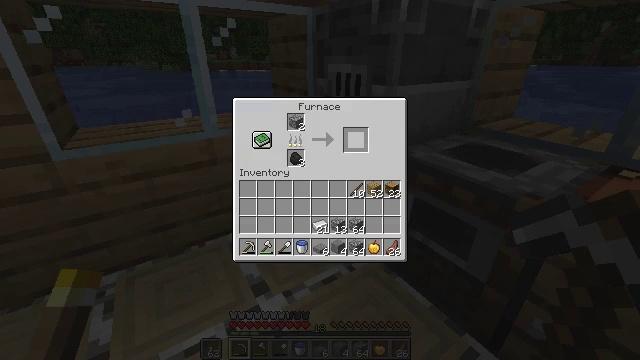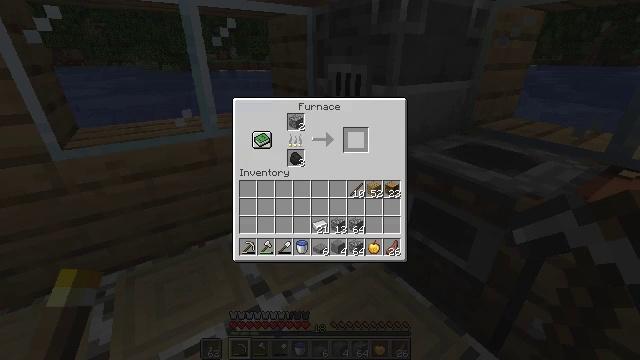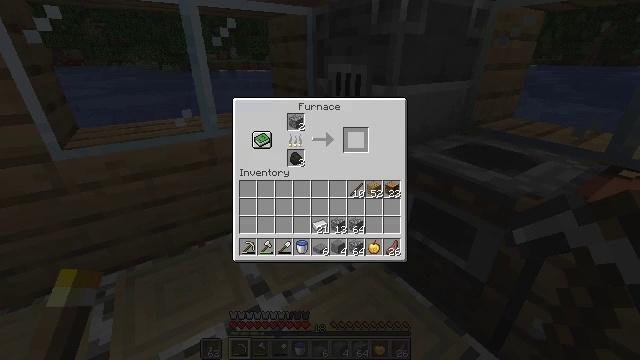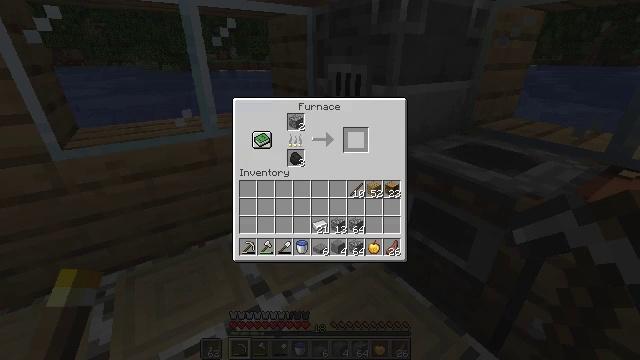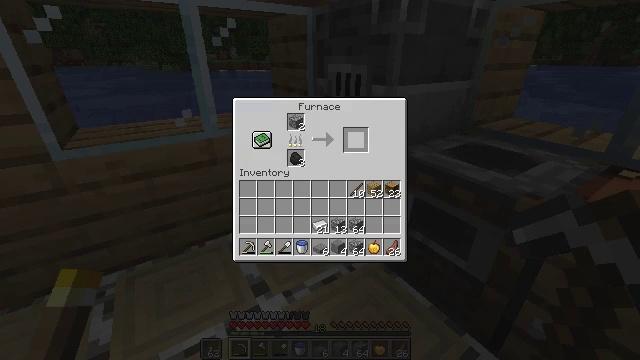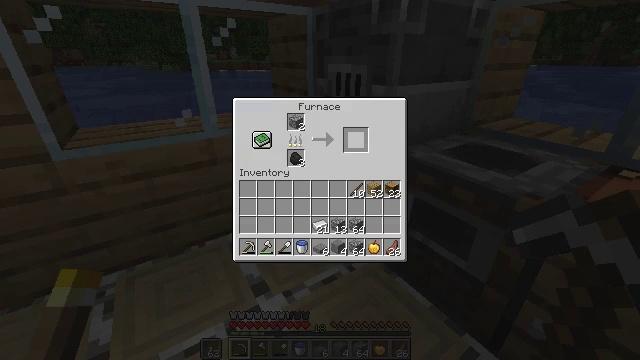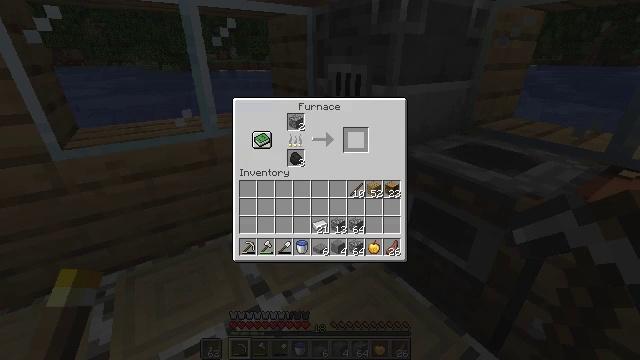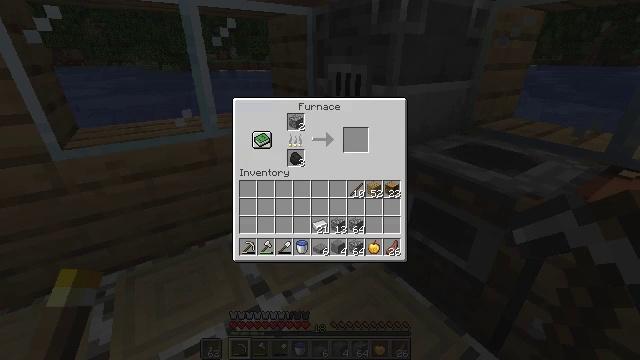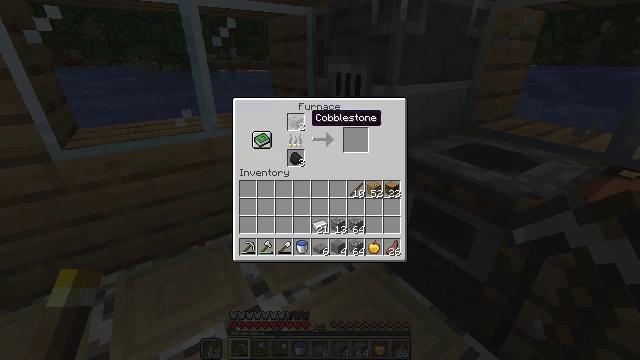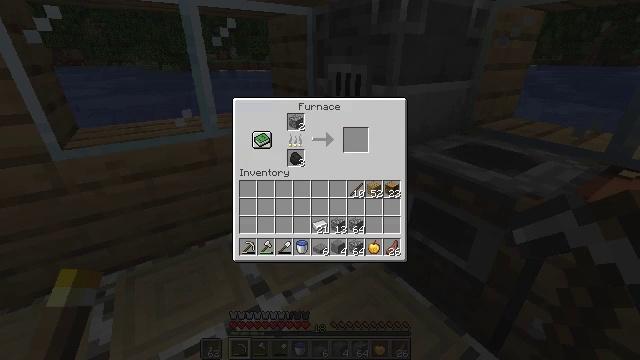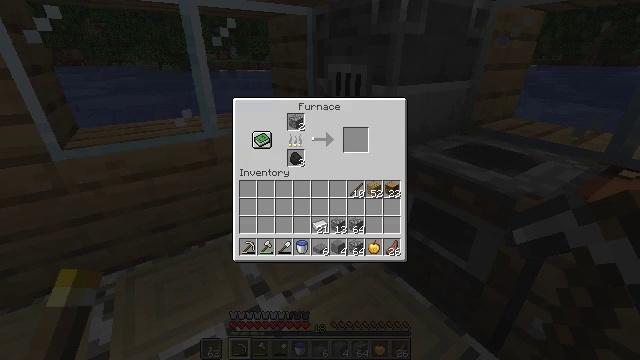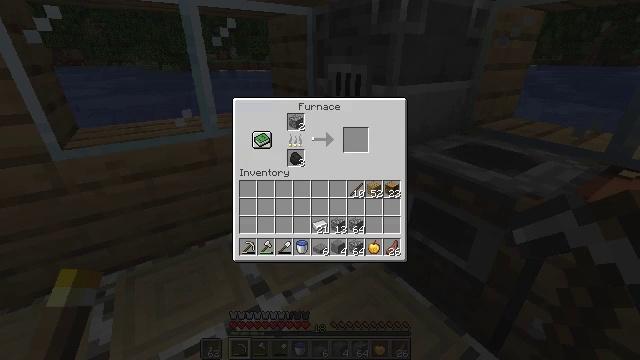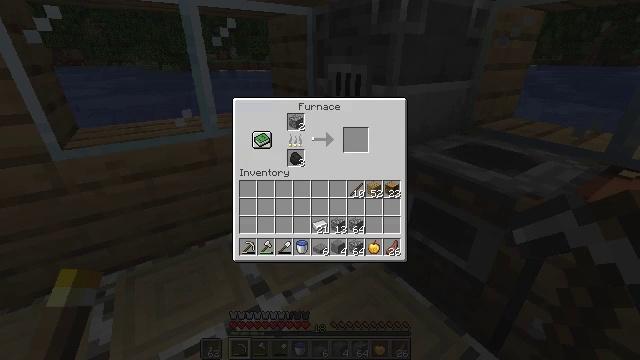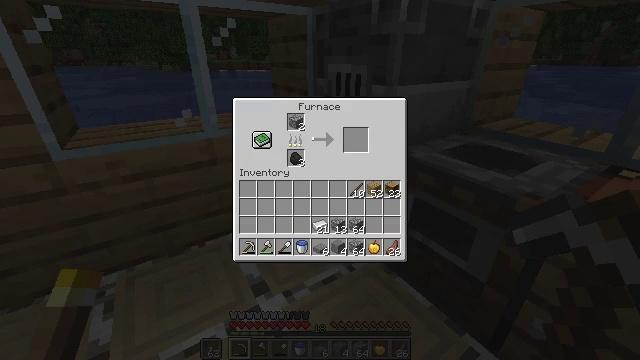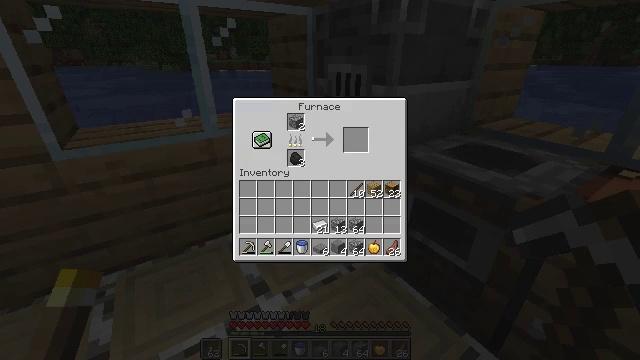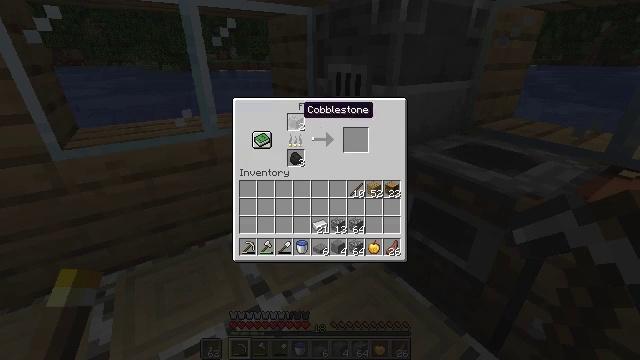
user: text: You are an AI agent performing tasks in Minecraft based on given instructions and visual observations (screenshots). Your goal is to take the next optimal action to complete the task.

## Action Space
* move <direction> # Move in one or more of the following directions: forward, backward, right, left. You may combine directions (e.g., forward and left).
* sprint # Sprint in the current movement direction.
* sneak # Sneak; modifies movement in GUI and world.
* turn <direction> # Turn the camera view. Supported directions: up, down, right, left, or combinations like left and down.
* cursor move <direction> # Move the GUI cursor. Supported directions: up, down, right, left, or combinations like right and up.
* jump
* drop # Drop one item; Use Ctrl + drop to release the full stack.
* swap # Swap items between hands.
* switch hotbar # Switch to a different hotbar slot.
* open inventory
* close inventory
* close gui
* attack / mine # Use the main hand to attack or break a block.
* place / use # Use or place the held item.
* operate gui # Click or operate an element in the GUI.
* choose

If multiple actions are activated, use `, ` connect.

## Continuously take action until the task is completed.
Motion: motion action
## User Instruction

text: Assemble a stonecutter at the crafting table.
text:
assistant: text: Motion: open gui
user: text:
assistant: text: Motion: no_op
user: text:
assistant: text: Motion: no_op
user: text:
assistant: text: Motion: no_op
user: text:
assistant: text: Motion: no_op
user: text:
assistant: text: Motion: no_op
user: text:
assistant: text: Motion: cursor move left
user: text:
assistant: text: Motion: cursor move left and up
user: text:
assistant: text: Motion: cursor move left
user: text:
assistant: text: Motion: cursor move left
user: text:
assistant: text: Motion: sneak
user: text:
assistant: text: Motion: sneak
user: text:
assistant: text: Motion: sneak
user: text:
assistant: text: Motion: sneak
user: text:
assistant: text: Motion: sneak, cursor move right
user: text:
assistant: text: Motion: sneak
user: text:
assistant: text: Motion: sneak, operate gui
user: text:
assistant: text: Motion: sneak, operate gui
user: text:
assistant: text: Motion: sneak, operate gui
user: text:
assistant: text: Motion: sneak
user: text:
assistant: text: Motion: sneak
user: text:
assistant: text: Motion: sneak
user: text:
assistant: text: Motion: no_op
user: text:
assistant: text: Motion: no_op
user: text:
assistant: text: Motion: no_op
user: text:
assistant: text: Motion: cursor move right
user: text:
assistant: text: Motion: turn right, close gui
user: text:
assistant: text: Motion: turn right and down
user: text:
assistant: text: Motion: turn right
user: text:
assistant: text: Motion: turn right and up